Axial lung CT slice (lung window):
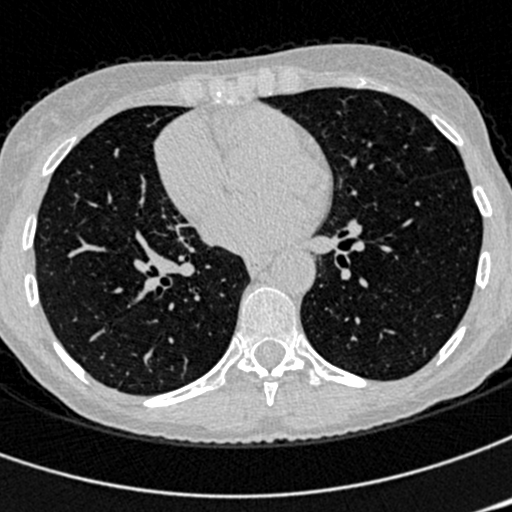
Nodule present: no